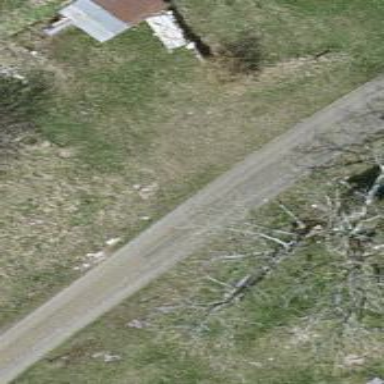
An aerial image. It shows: Unclassified road with asphalt surface. The road has grade1 tracktype.